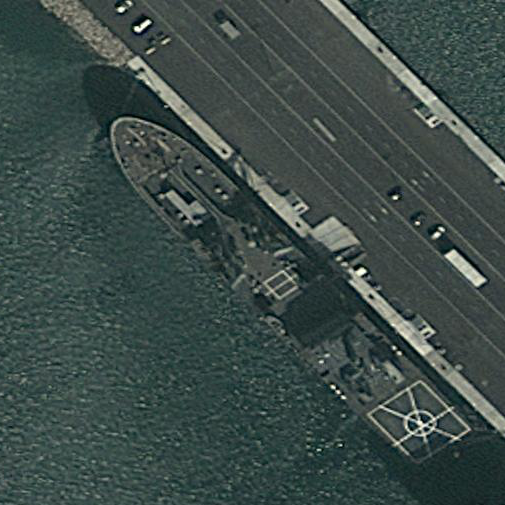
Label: combat